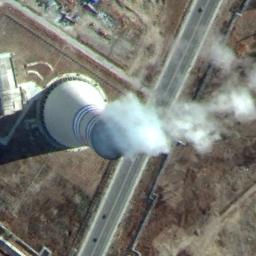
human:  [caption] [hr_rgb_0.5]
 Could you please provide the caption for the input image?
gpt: The thermal power station is on the bare land with white mist above .

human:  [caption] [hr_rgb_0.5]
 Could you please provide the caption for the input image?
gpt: There are many buildings of different shapes next to the thermal power station .

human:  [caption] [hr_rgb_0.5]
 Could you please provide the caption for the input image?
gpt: There are two thermal power stations next to the buildings .

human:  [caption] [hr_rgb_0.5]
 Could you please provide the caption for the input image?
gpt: There is a steaming cooling tower in a thermal power station .

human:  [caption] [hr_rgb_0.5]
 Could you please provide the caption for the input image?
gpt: A thermal power station with a chimney .